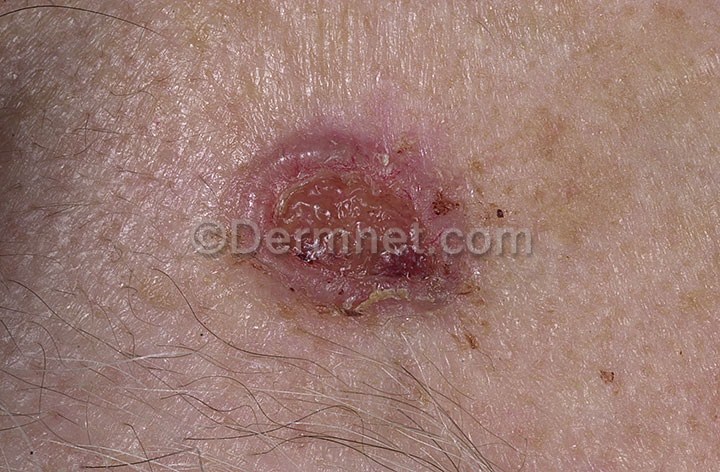
Disease: Actinic Keratosis Basal Cell Carcinoma and other Malignant Lesions